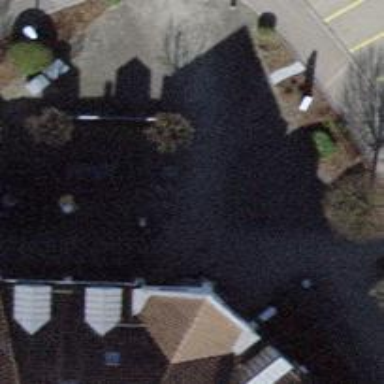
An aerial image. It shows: Restaurant.